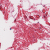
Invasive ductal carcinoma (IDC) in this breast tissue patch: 0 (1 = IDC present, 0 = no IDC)